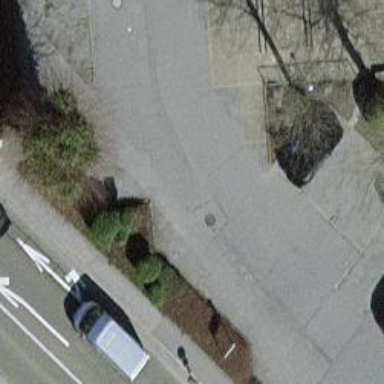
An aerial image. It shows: Bus stop with shelter. It is platform for public transport.